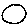
Label: circle